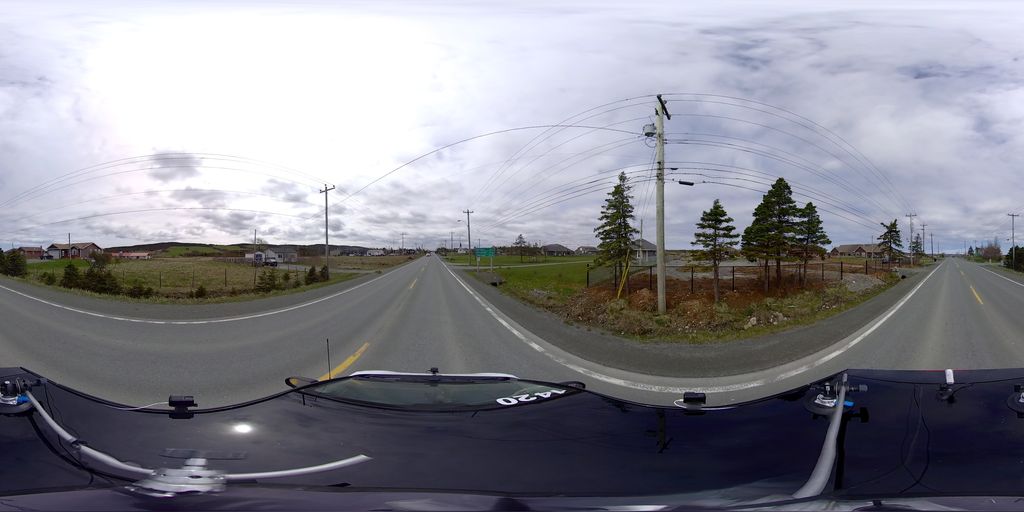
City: st_johns